八年级 · 画法几何学
如图, 点 $B 、 F 、 C 、 E$ 在一条直线上, $\angle A=\angle D=90^{\circ}, A B=D E$,若用 “ $\mathrm{HL}$ ” 判定 $\triangle A B C \cong \triangle D E F$, 则添加的一个条件是

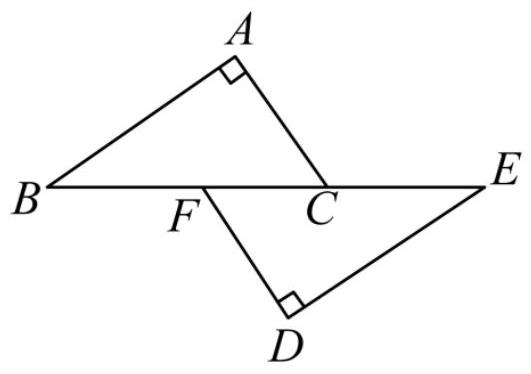
答案: $B C=E F （$ 答案不唯一 $)$